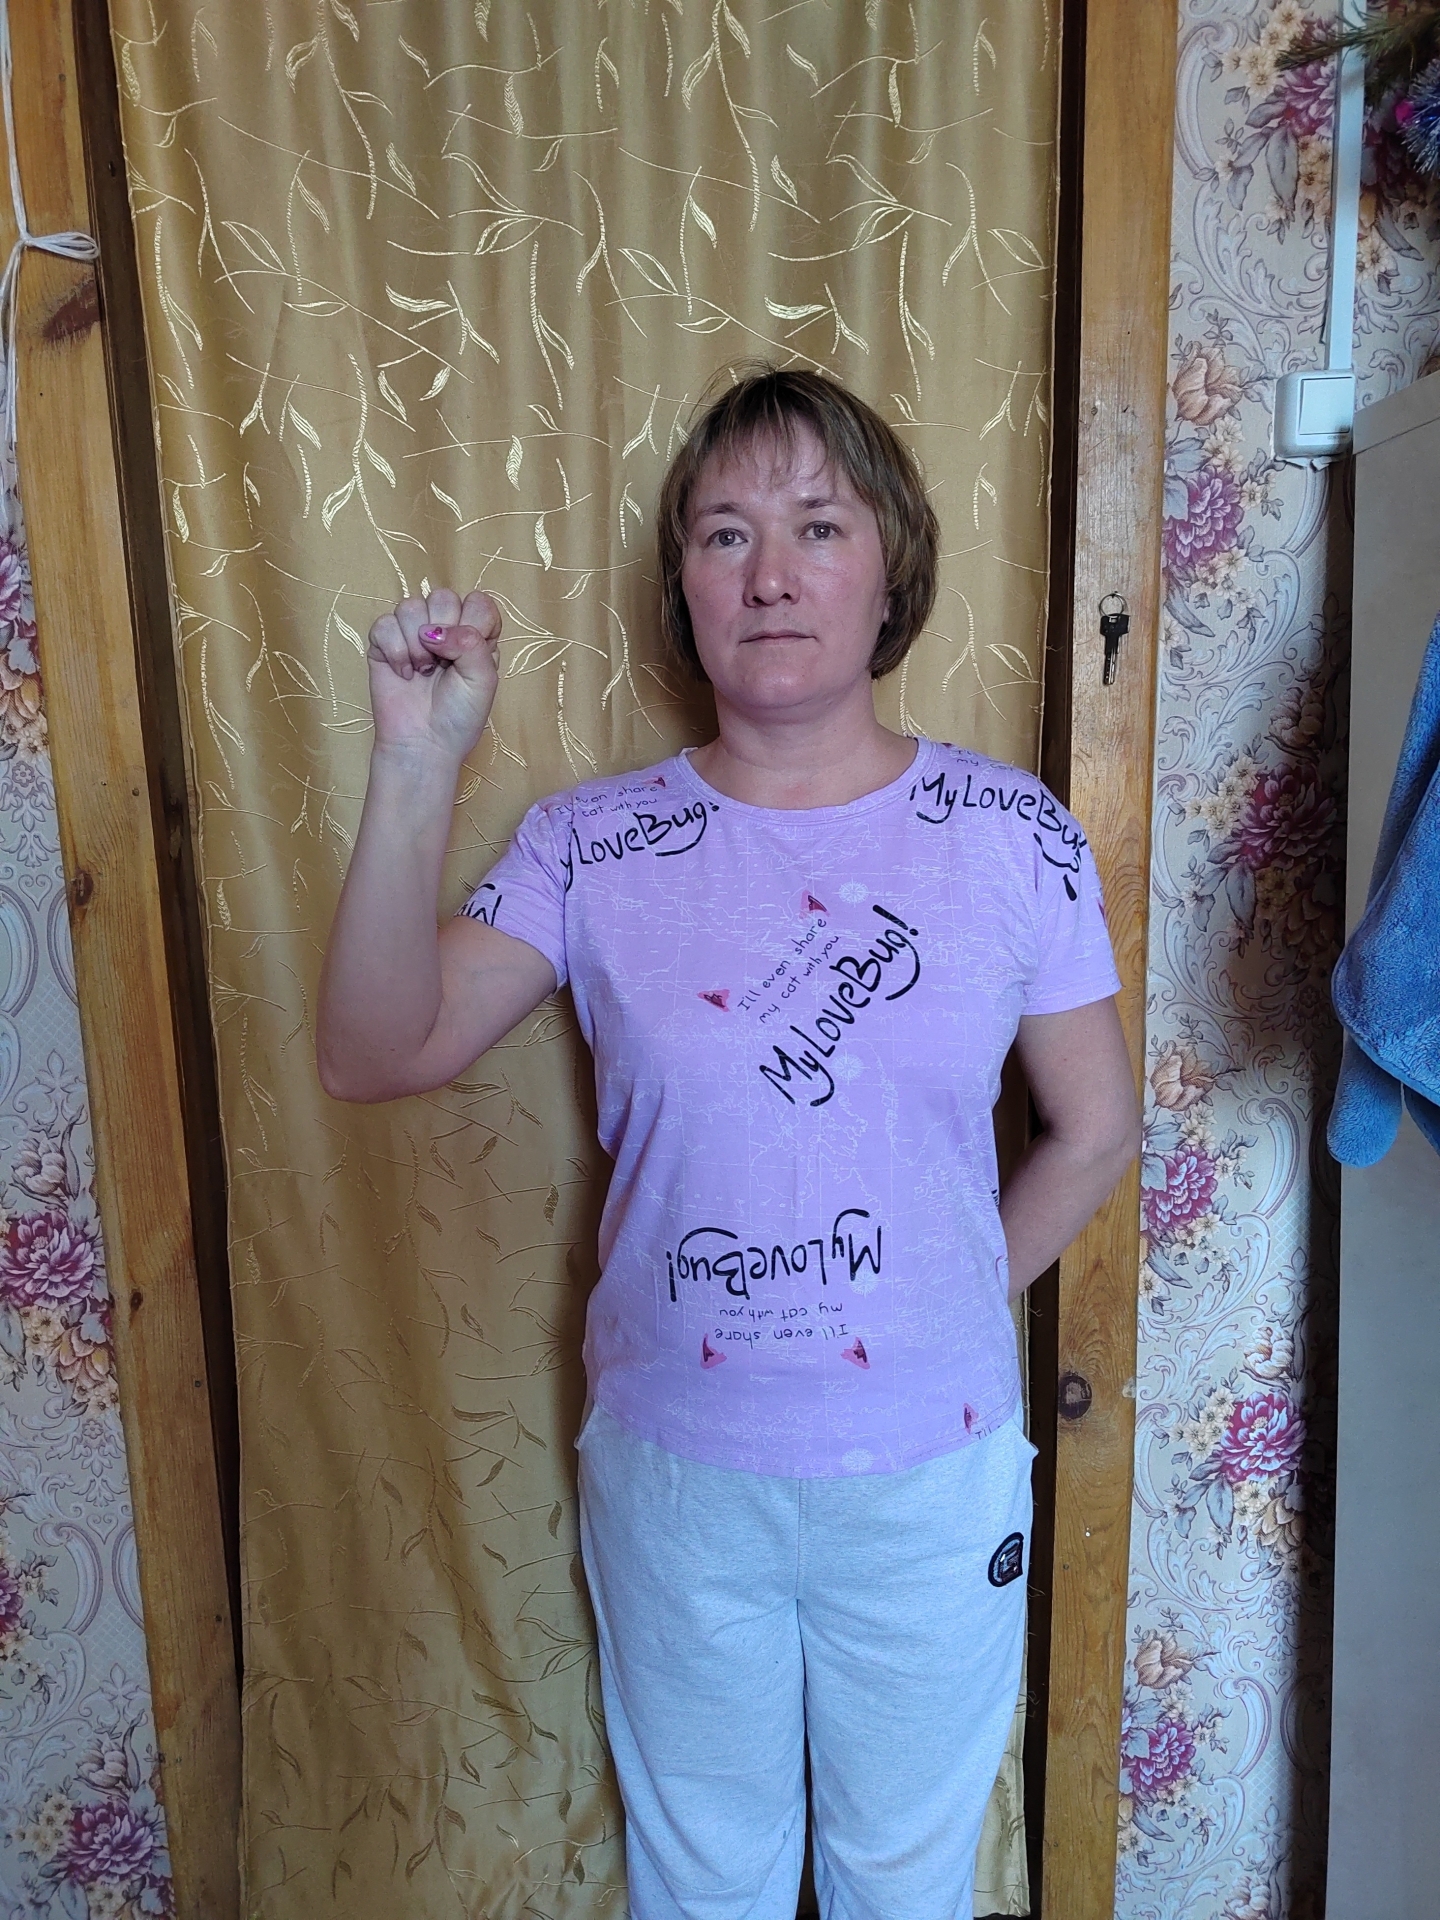
Label: clear